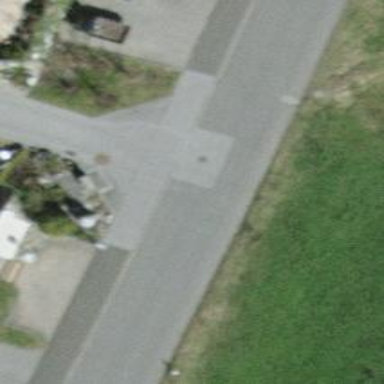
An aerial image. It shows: Service road with paving stones.